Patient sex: M
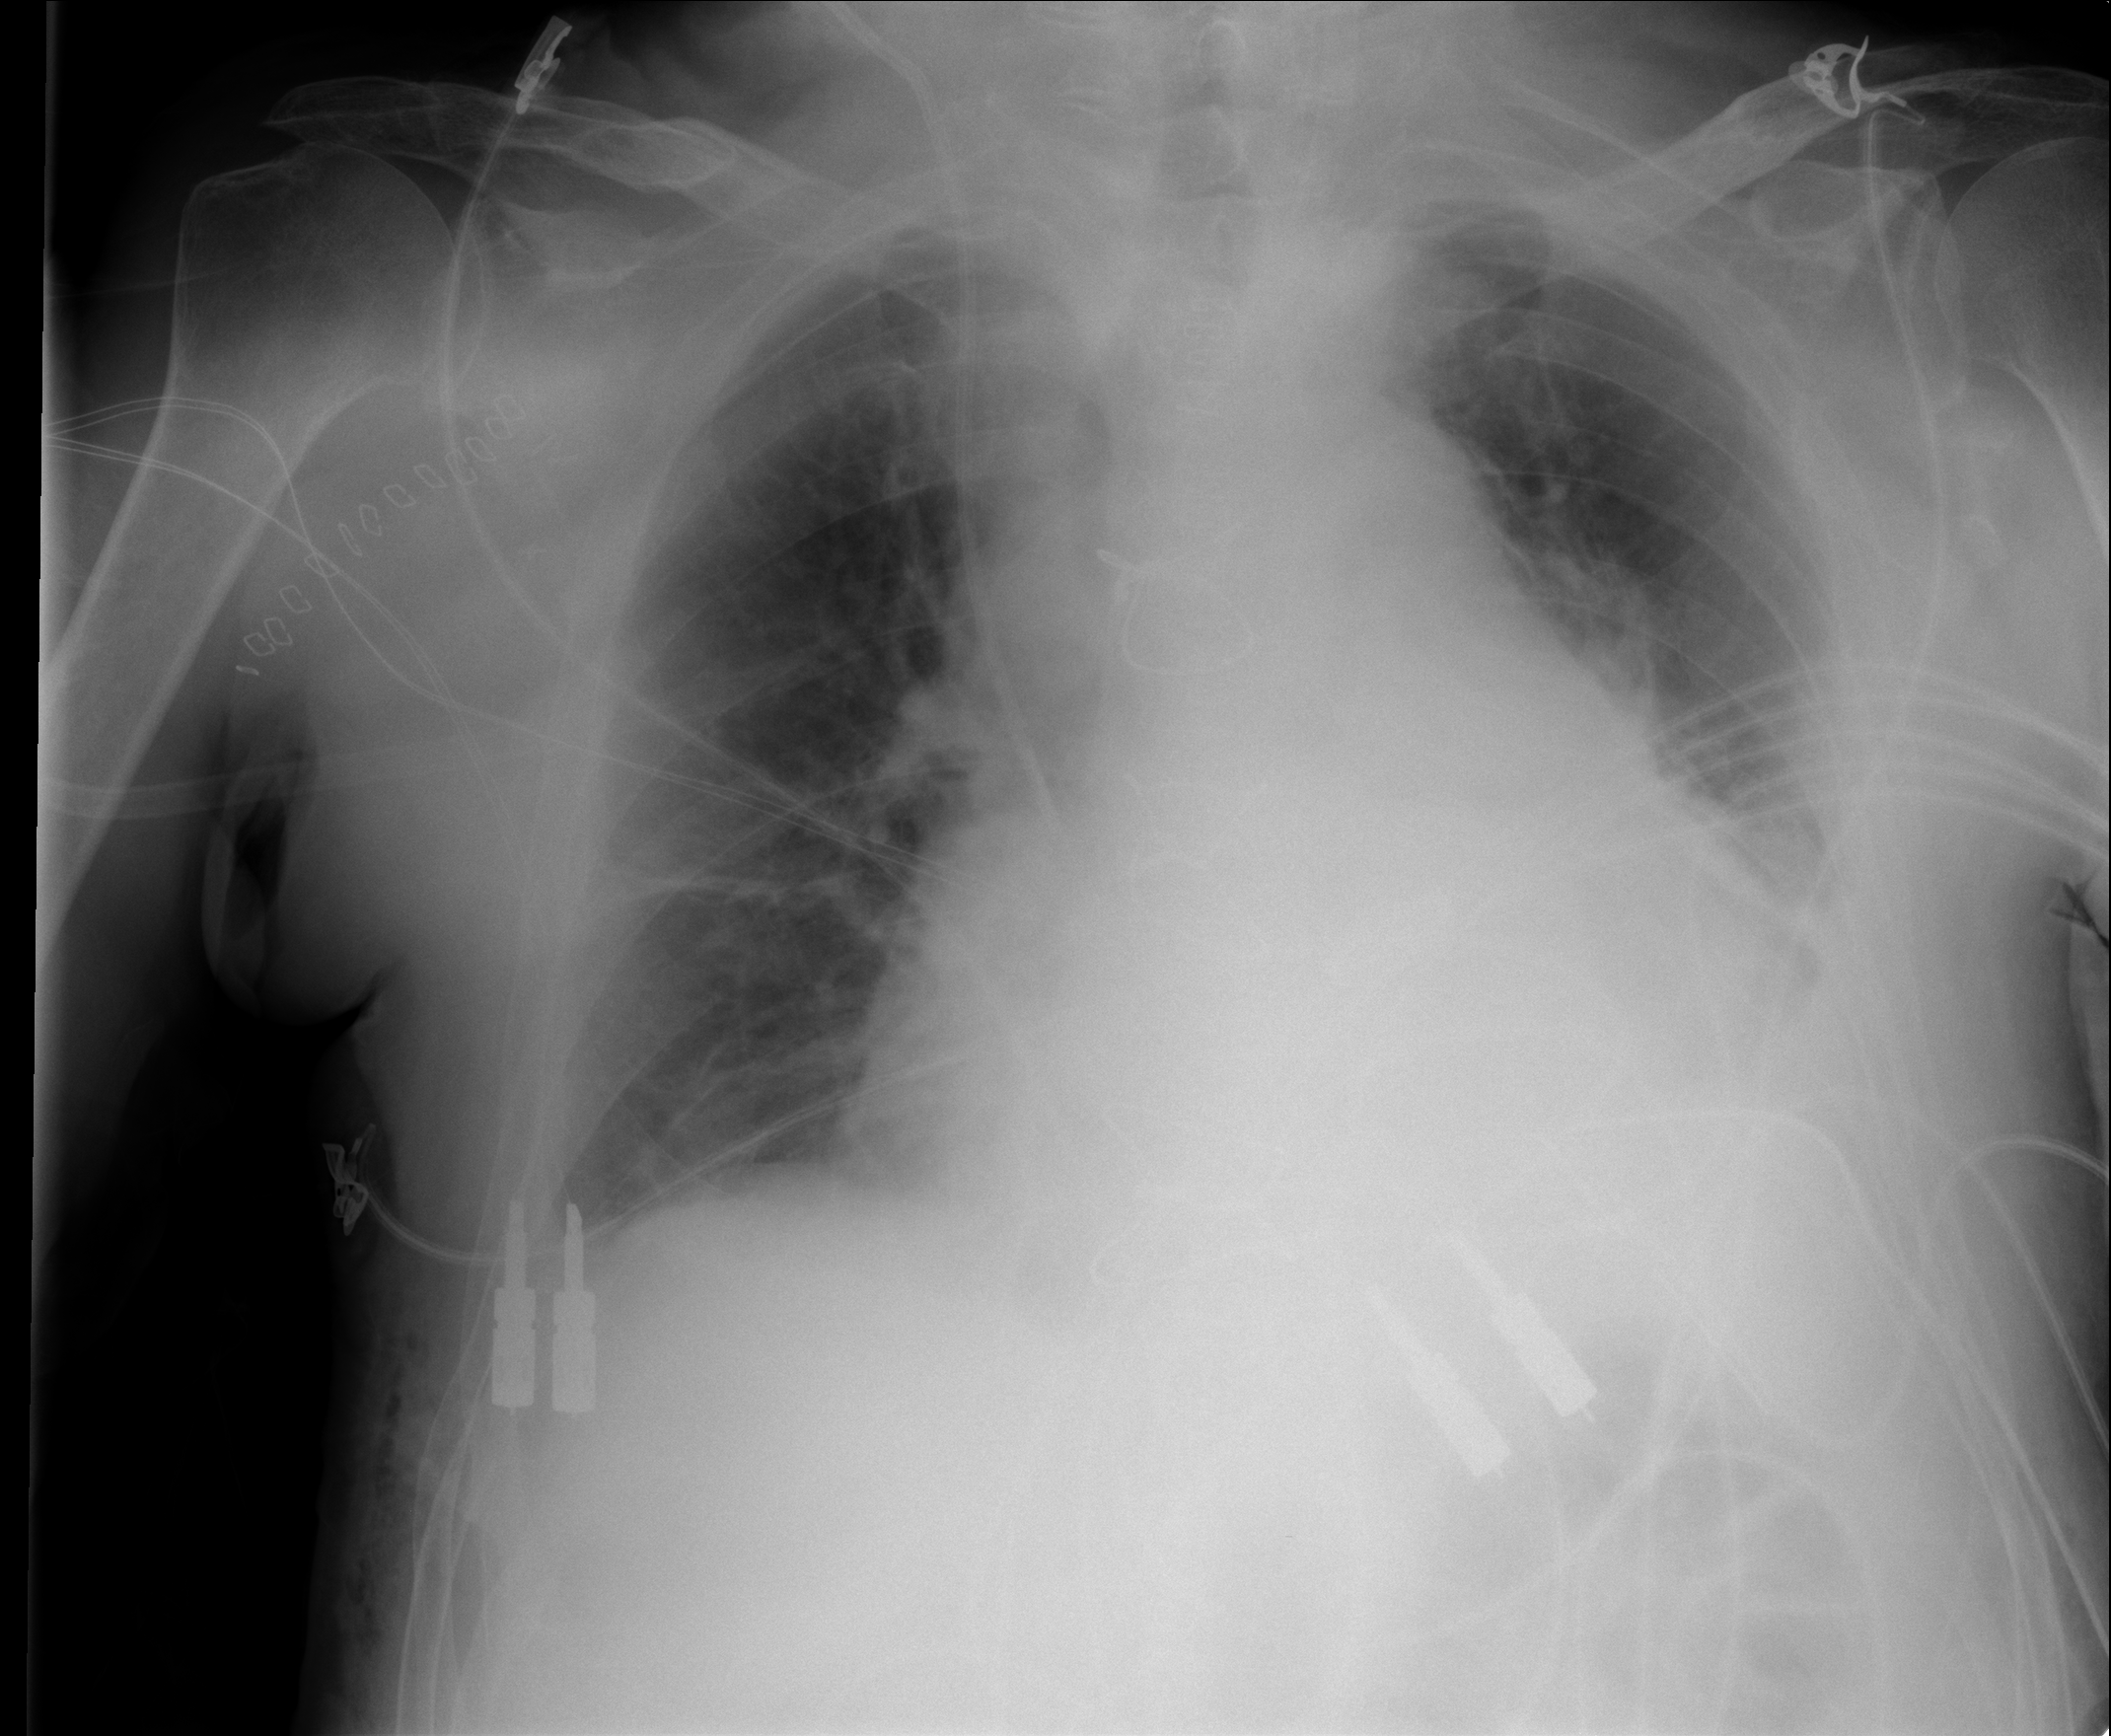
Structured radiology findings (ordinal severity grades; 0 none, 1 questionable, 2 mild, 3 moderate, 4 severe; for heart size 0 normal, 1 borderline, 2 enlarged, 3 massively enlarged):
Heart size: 2
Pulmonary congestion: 2
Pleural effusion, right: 0
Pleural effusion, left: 2
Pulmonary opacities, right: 0
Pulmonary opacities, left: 0
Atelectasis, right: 2
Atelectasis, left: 2